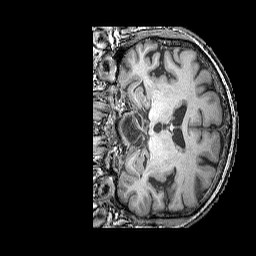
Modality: T1w
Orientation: coronal
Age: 74
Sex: male
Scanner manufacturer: siemens
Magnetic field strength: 3 T
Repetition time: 2.25 s
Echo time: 0.00415 s